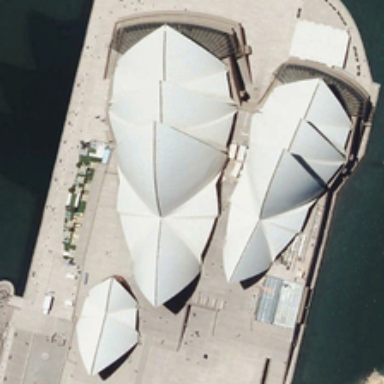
A large building is near water .